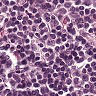
Metastatic tissue present: no